Question: I am using Oozie editor (HUE) where I made a workflow that has HiveServer2 script, that runs a SQL query for creating a table in Hive DB.

Query is:-
'''
CREATE TABLE IF NOT EXISTS dbname.table1 (key INT, value STRING);
'''
It runs successfully but I can't see any table name inside database.
Am I missing something?
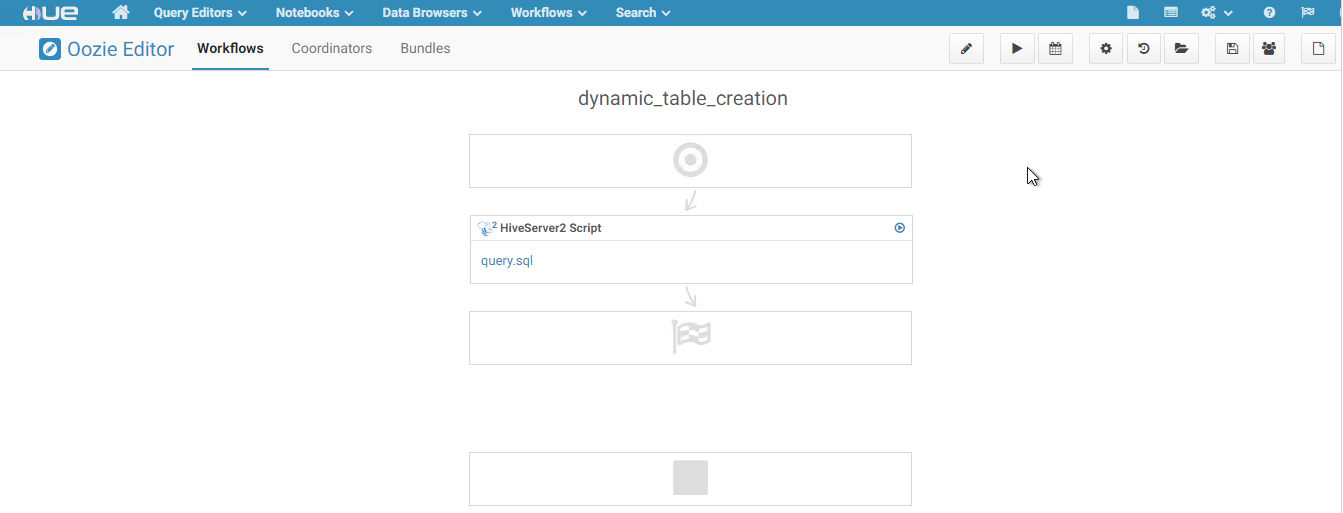
Answer: All I need to do is, just put a new line in the end of query.
Some how I found this while experimenting in query.
If your .sql contains more than 1 query then after first query put a new line then start another query and one more thing to remind that your query itself should not contain any new line (
); add blank new line to your last query.
That's it.